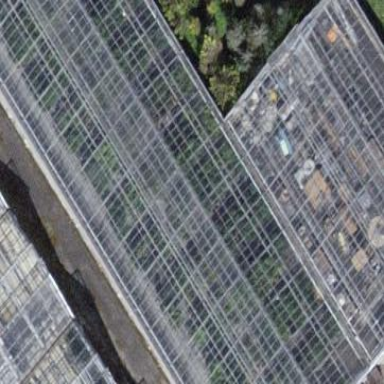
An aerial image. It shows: Greenhouse.